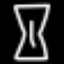
Label: hourglass